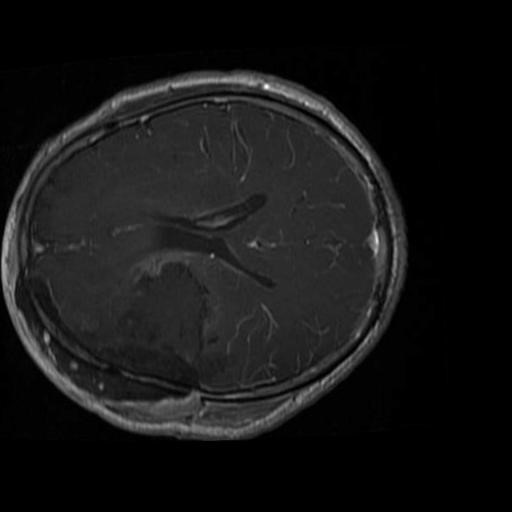
Label: brain_glioma